Interaction volume radius: 5 \u00c5
Interaction volume height: 10 \u00c5
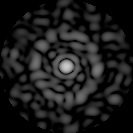
Disorder parameter: 0.8565